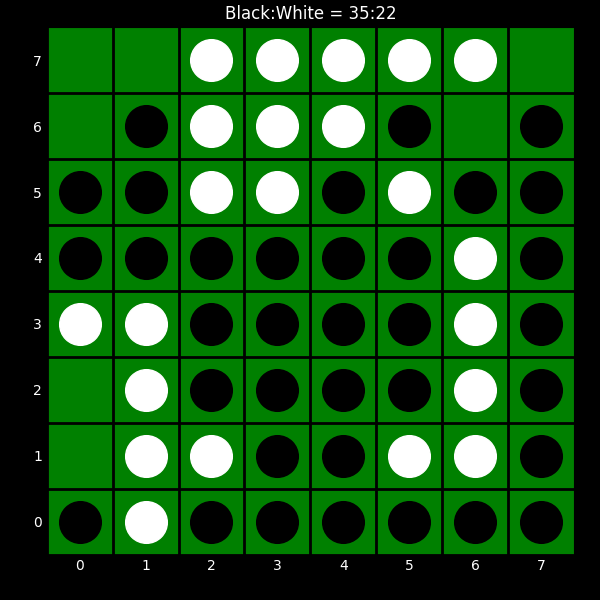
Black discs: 35
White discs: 22